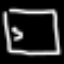
Label: square